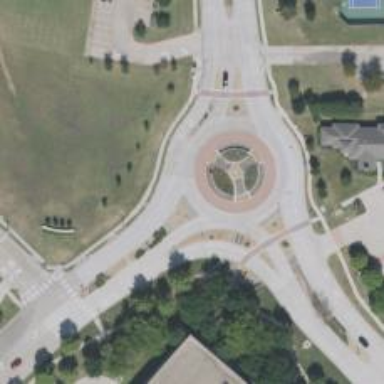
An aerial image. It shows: Secondary road with asphalt surface leading to roundabout.